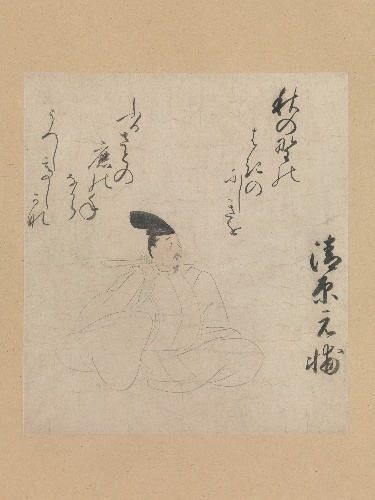
Title: 清原元輔 「為重本　時代不同歌合絵巻」 断簡　|The Poet Kiyohara Motosuke, from the “Tameshige Version” of Thirty-six Poetic Immortals (Tameshige-bon Jidai fudō utawase emaki)
Artist: Unidentified artist
Date: 15th century
Object type: Hanging scroll
Classification: Paintings
Medium: Section of a handscroll mounted as a hanging scroll; ink and color on paper
Culture: Japan
Period: Muromachi period (1392–1573)
Dimensions: Image: 11 1/2 x 10 in. (29.2 x 25.4 cm)
Overall with mounting: 51 3/4 x 14 1/4 in. (131.4 x 36.2 cm)
Overall with knobs: 51 3/4 x 16 in. (131.4 x 40.6 cm)
Department: Asian Art
Credit line: Gift of Sylvan Barnet and William Burto, 2014
Accession year: 2014
Repository: Metropolitan Museum of Art, New York, NY
Tags: Men|Poets